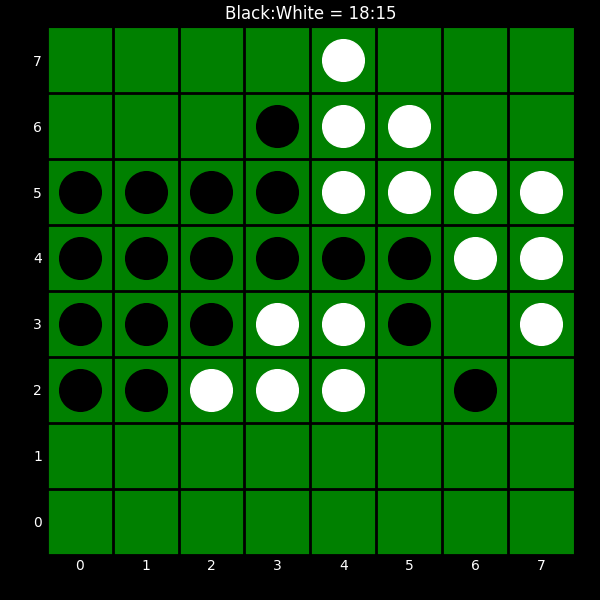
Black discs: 18
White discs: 15